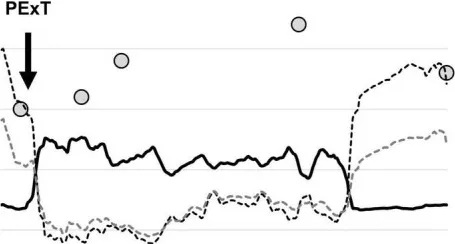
Changes in expired gas parameters and blood lactate over time. The trends of gas exchange measurements and blood lactate are presented. Ten minutes after the first PExT, both VO2 and VCO2 suddenly dropped, while RQ began to rise steeply before a rise in the level of blood lactate level up to 2.2 mmol/L a few hours after the RQ elevation. All of these parameters plateaued over the next 4 h, and then returned to the initial level. PExT, partial exchange transfusion; RQ, respiratory quotient; VCO2, carbon dioxide production; VO2, oxygen uptake.
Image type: electrography (ekg)